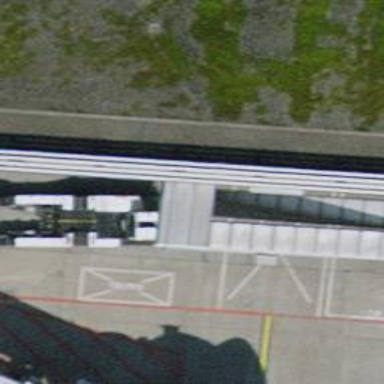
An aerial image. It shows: Airport gate.